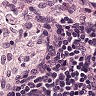
Metastatic tissue present: no